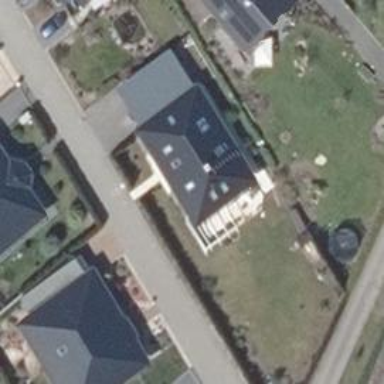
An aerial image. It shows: Detached building.